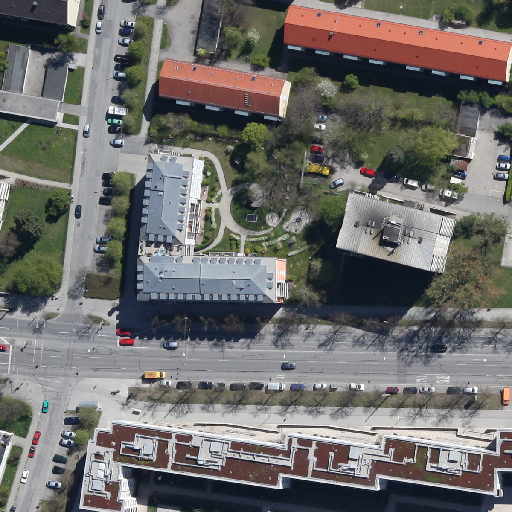
Referring expression: bikeway along with tree